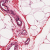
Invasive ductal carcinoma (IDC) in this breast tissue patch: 0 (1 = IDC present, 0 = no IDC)